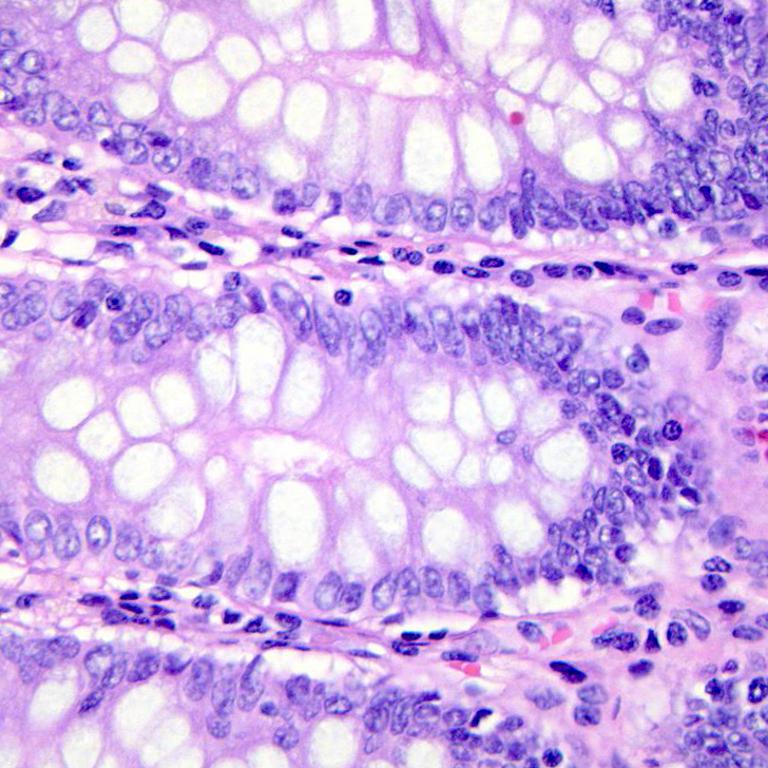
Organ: colon
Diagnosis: benign